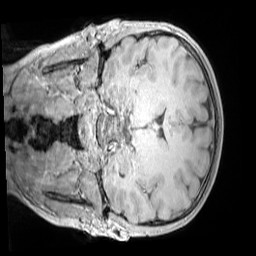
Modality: MP2RAGE
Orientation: coronal
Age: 10
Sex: male
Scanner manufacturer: siemens
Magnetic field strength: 3 T
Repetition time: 4 s
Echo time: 0.00303 s